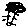
Label: tree